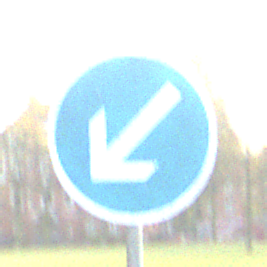
Verkehrszeichen: VorgeschriebeneVorbeifahrtLinks
Umgebung: Outdoor, Suburban
Tageszeit: MorningAfternoon
Wetter: PartlyCloudy
Licht: Natural
Jahreszeit: NotSpecified
Kontrast: MediumContrast